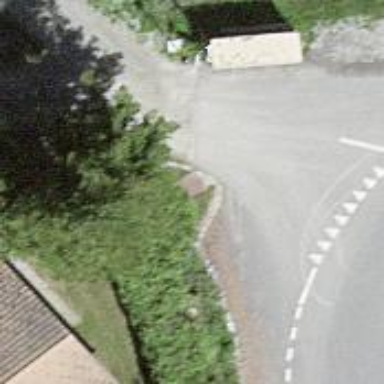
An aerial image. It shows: Bus stop along the road.